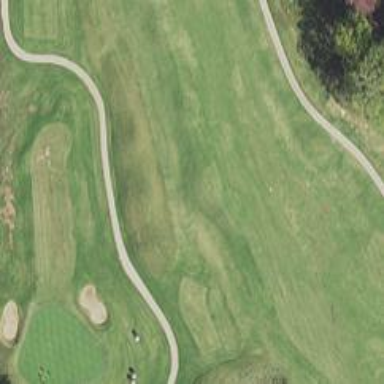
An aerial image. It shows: View of golf hole.